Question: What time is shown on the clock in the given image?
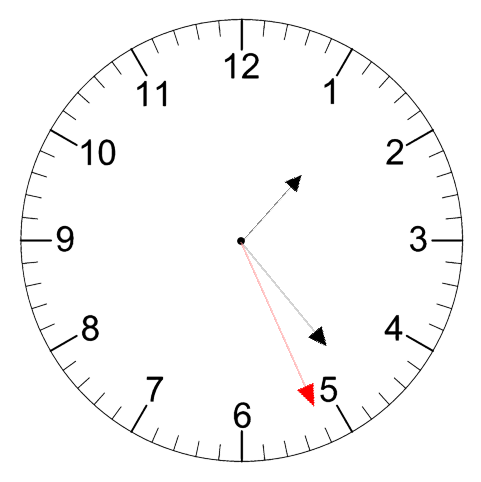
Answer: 01:23:26